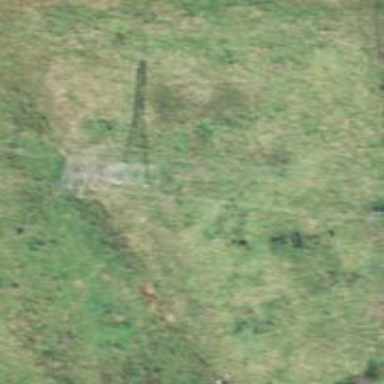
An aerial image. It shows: Lattice structure tower used for power transmission.